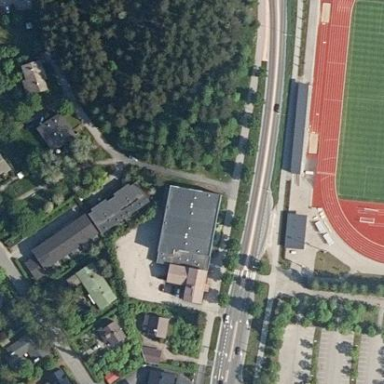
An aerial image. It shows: Sports centre in the leisure land.